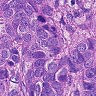
Metastatic tissue present: yes